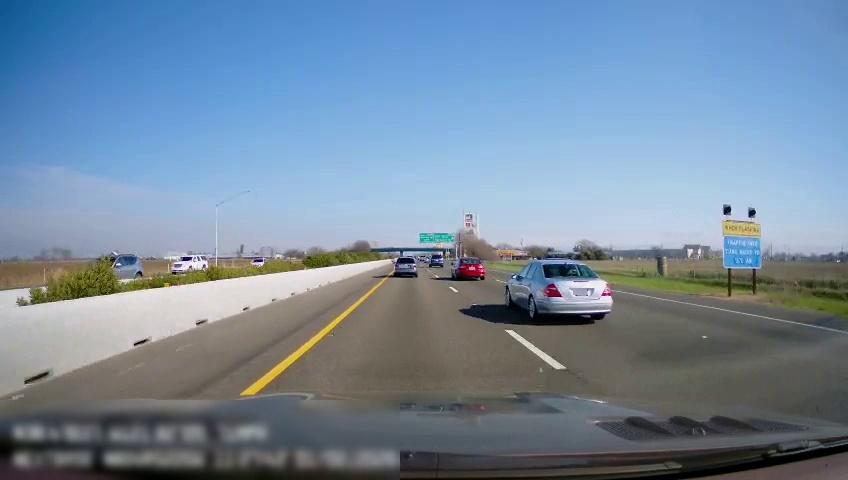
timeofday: Day
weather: Sunny
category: Drivable Space
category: Vehicles | SUV
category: Vehicles | SUV
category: Vehicles | Car
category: Vehicles | SUV
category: Vehicles | Car
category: Vehicles | Car
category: Vehicles | SUV
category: Lanes | Current Lane
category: Lanes | Current Lane
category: Lanes | Alternate Lane
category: Lanes | Alternate Lane
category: Traffic | Signs
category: Traffic | Signs
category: Traffic | Signs
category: Traffic | Lights
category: Traffic | Lights